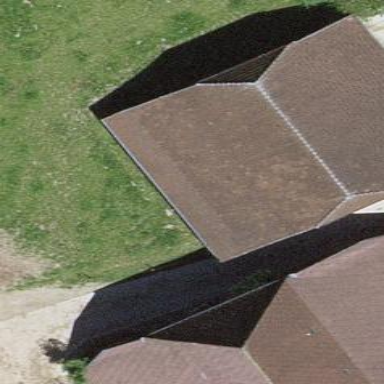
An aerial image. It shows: Rural barn.